Field crop: maize
Growth stage: 2
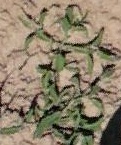
Species: atriplex